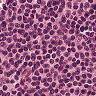
Metastatic tissue present: no